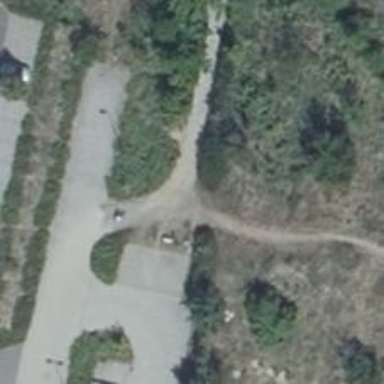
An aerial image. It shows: Cycleway with gravel surface.